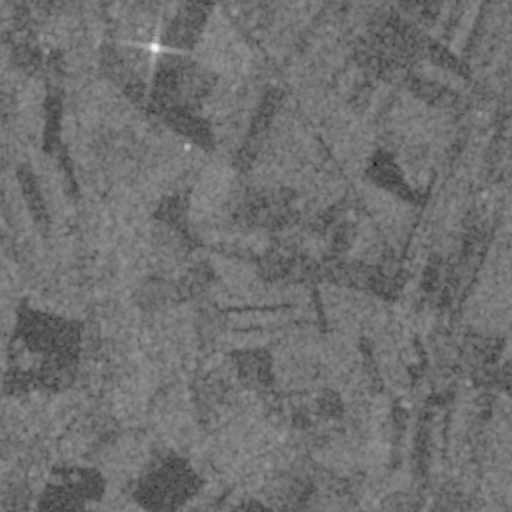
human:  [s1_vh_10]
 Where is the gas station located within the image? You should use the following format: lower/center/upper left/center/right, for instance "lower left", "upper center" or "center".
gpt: The gas station is located in the lower right of the image.
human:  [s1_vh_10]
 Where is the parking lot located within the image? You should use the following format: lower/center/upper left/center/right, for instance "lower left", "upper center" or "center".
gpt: The parking lot is located in the lower right of the image.
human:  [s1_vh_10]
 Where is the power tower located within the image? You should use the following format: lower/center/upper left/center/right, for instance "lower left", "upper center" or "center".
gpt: The power tower is located in the upper left of the image.
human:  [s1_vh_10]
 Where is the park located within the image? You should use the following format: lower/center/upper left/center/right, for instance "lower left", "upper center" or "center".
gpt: There is no park in the image.

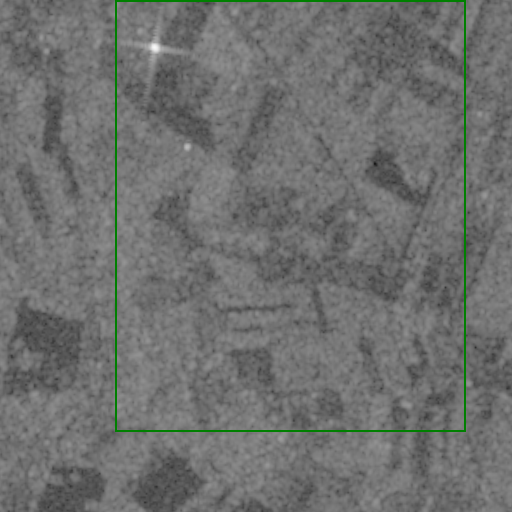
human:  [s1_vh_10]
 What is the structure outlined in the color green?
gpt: The structure outlined in green is a crop field.
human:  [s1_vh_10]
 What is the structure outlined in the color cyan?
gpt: There is no cyan outline.